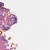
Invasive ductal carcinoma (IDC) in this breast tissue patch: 0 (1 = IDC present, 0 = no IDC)